Field crop: maize
Growth stage: 2
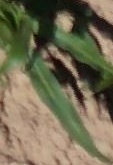
Species: maize